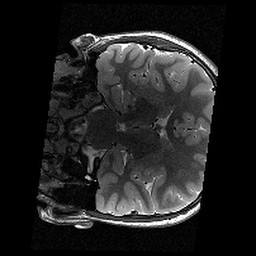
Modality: T2w
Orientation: coronal
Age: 10
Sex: female
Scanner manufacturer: siemens
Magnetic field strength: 3 T
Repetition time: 9.23 s
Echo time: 0.067 s